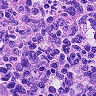
Metastatic tissue present: no